【题型】解答题　【知识点】平面几何　【难度】medium
问题情境：如图 1，已知 $\angle AOB = 90^\circ$，射线 $OC$ 在 $\angle AOB$ 的外部且 $0^\circ < \angle BOC < 180^\circ$。$OM$ 是 $\angle AOC$ 的角平分线，$ON$ 是 $\angle BOC$ 的角平分线。

% --- 问题部分 ---
\noindent (1) 作图：请在图 1 中作出 $\angle BOC$ 的角平分线 $ON$（尺规作图，不写作法，保留作图痕迹）；并画出 $\angle AOC$ 的角平分线 $OM$（用量角器画图，不写作法）。

\noindent (2) 特例探究：

当 $\angle BOC = 40^\circ$ 时，$\angle MON$ 的度数为 \underline{\quad\quad}。

\noindent (3) 猜想拓广：

若 $\angle AOB = \alpha$ ($0 < \alpha < 90^\circ$)，

① 当 $\angle AOB + \angle BOC < 180^\circ$ 时，则 $\angle MON$ 的度数是 \underline{\quad\quad}（用含 $\alpha$ 的式子表示）。

② 当 $\angle AOB + \angle BOC > 180^\circ$ 时，请在图 2 中画出图形，并直接写出 $\angle MON$ 的度数。（用含 $\alpha$ 的式子表示）

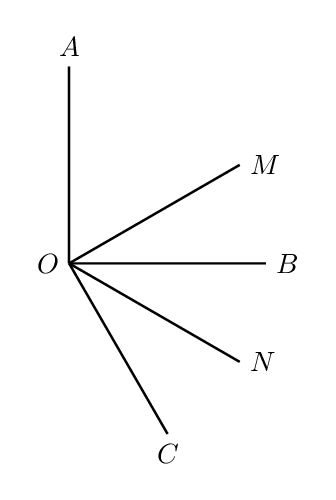
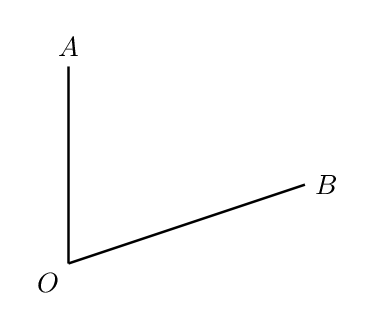
【解答】

\noindent \textbf{【答案】} (1)见解析；(2)$\boldsymbol{45^\circ}$；(3)①$\boldsymbol{\dfrac{1}{2}\alpha}$；②画图见解析，$\boldsymbol{180^\circ-\dfrac{1}{2}\alpha}$

\vspace{0.2cm}
\noindent \textbf{【分析】} (1) 根据题意作图即可；
(2) 根据角平分线的定义求解即可；
(3) 先画出图形，然后根据角平分线的定义求解即可．

\vspace{0.2cm}
\noindent \textbf{【详解】}
(1) 解：如图所示，即为所求；

(2) 解：$\because \angle AOB=90^\circ$，$\angle BOC=40^\circ$，$ON$平分$\angle BOC$，
$\therefore \angle AOC=\angle AOB+\angle BOC=130^\circ$，$\angle CON=\dfrac{1}{2}\angle BOC=20^\circ$，
$\because OM$平分$\angle AOC$，
$\therefore \angle COM=\dfrac{1}{2}\angle AOC=65^\circ$，
$\therefore \angle MON=\angle COM-\angle CON=45^\circ$；

(3) 解：①$\because \angle AOB=\alpha$，$ON$平分$\angle BOC$，
$\therefore \angle AOC=\angle AOB+\angle BOC=\alpha+\angle BOC$，$\angle CON=\dfrac{1}{2}\angle BOC$，
$\because OM$平分$\angle AOC$，
$\therefore \angle COM=\dfrac{1}{2}\angle AOC=\dfrac{1}{2}\alpha+\dfrac{1}{2}\angle BOC$，
$\therefore \angle MON=\angle COM-\angle CON=\dfrac{1}{2}\alpha$；

②补全图形如下所示：

$\because OM$平分$\angle AOC$，$ON$平分$\angle BOC$，
$\therefore \angle COM=\dfrac{1}{2}\angle AOC$，$\angle CON=\dfrac{1}{2}\angle BOC$，
$\because \angle AOB+\angle AOC+\angle BOC=360^\circ$，
$\therefore \dfrac{1}{2}\angle AOC+\dfrac{1}{2}\angle BOC=180^\circ-\dfrac{1}{2}\angle AOB=180^\circ-\dfrac{1}{2}\alpha$，
$\therefore \angle MON=\angle COM+\angle CON=\dfrac{1}{2}\angle AOC+\dfrac{1}{2}\angle BOC=180^\circ-\dfrac{1}{2}\alpha$．

\vspace{0.2cm}
\noindent \textbf{【点睛】} 本题主要考查了角平分线的定义，角平分线的尺规作图，熟知角平分线的定义是解题的关键．

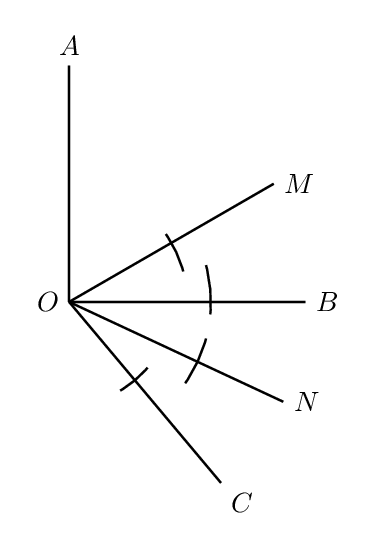
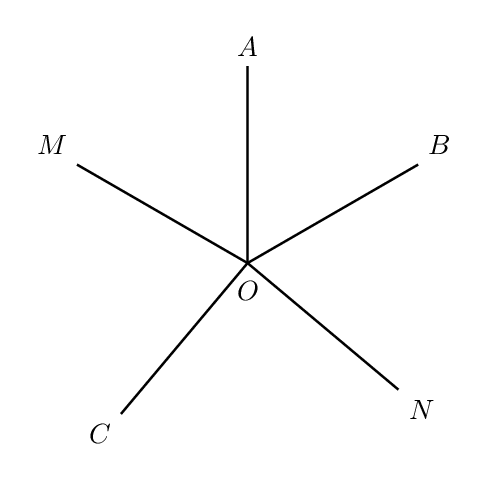